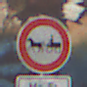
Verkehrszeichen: VerbotGespannfuhrwerke
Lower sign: ZeitangabenMitBeschraenkungAufWochentage2
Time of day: MorningAfternoon
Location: Outdoor (Urban)
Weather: PartlyCloudy
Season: NotSpecified
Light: Natural